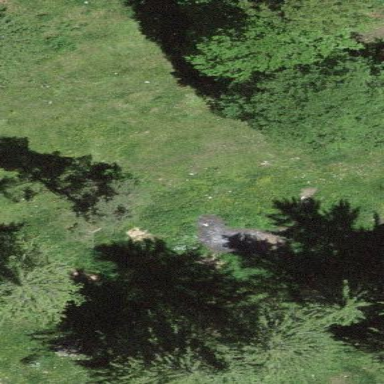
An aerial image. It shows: Forest dominated by needle-leaved trees.